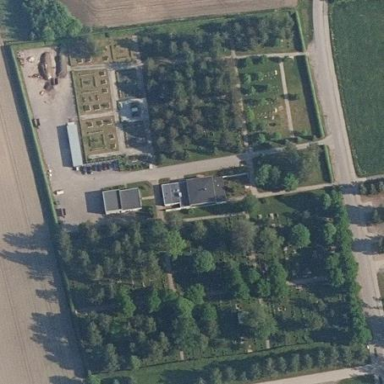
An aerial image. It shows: Cemetery.